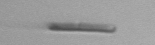
Label: Bacillariophyceae